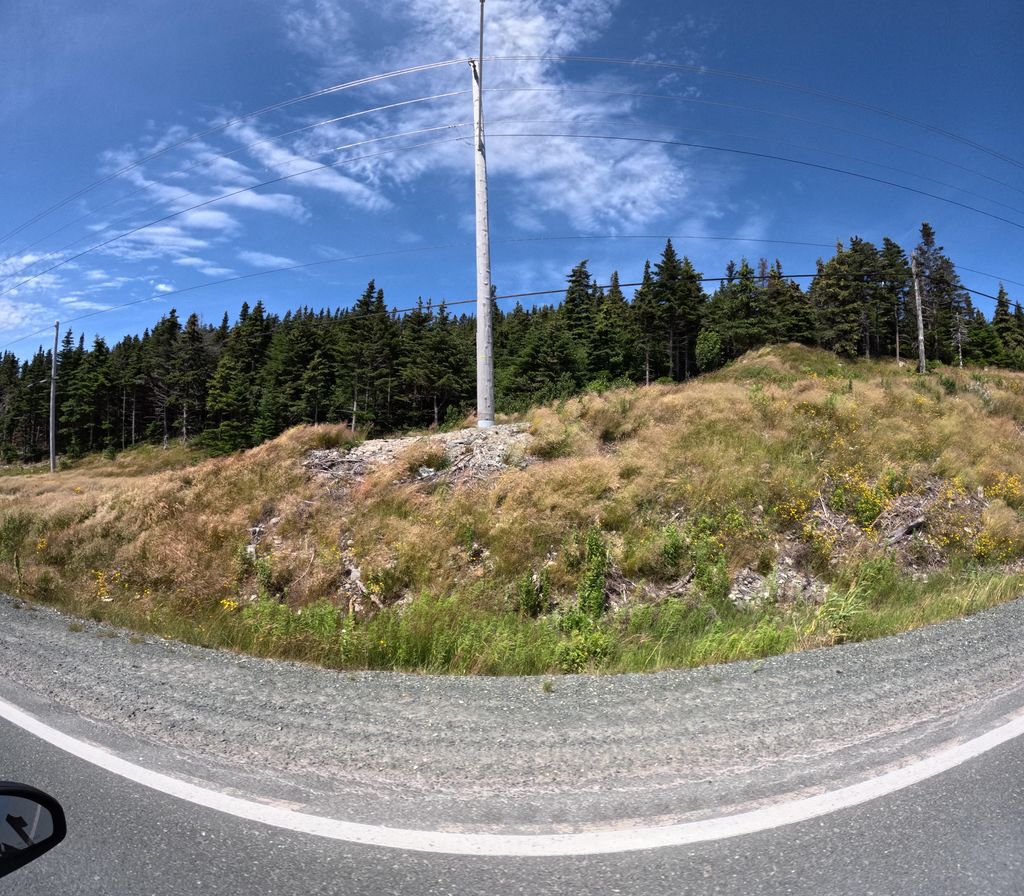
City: st_johns